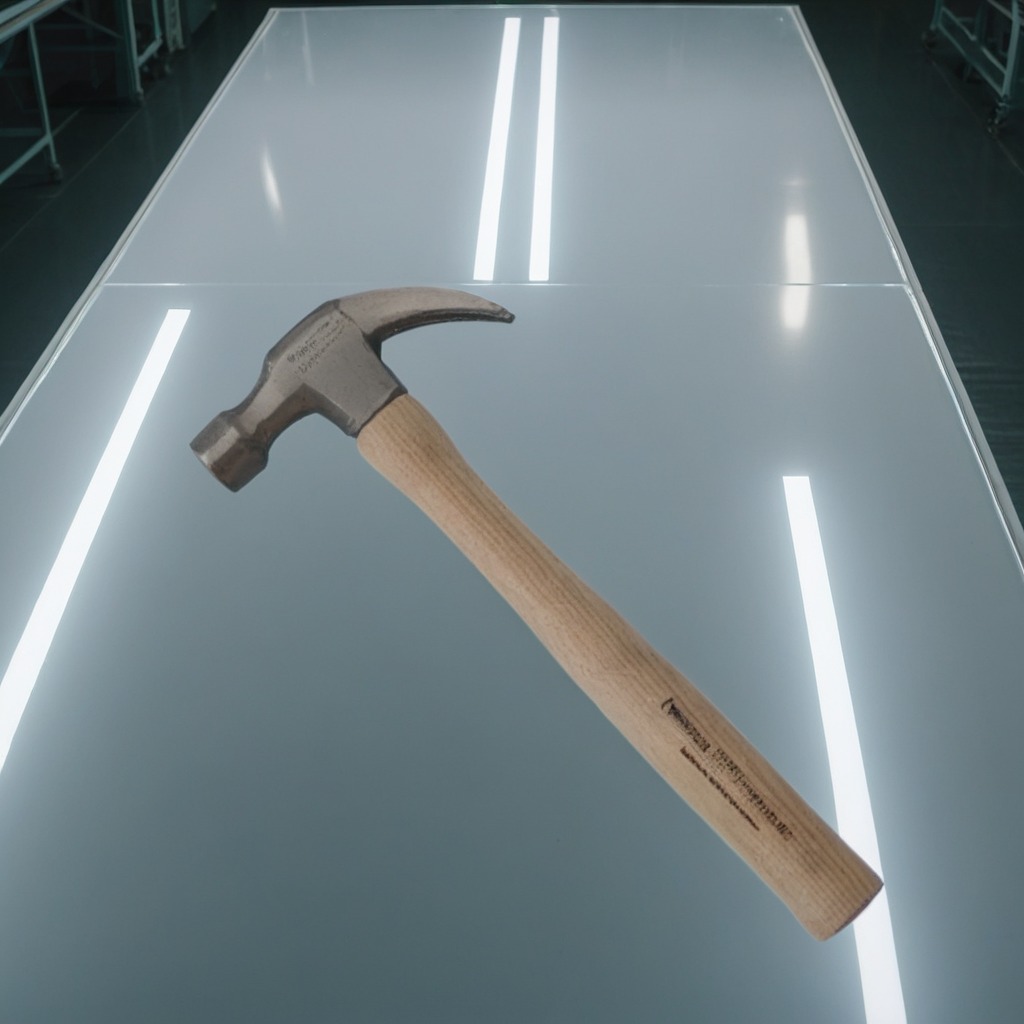
A hammer is lying on a high-gloss table in a ship maintenance bay industrial lighting.